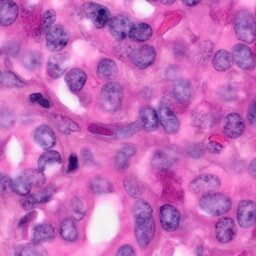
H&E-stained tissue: Pancreatic